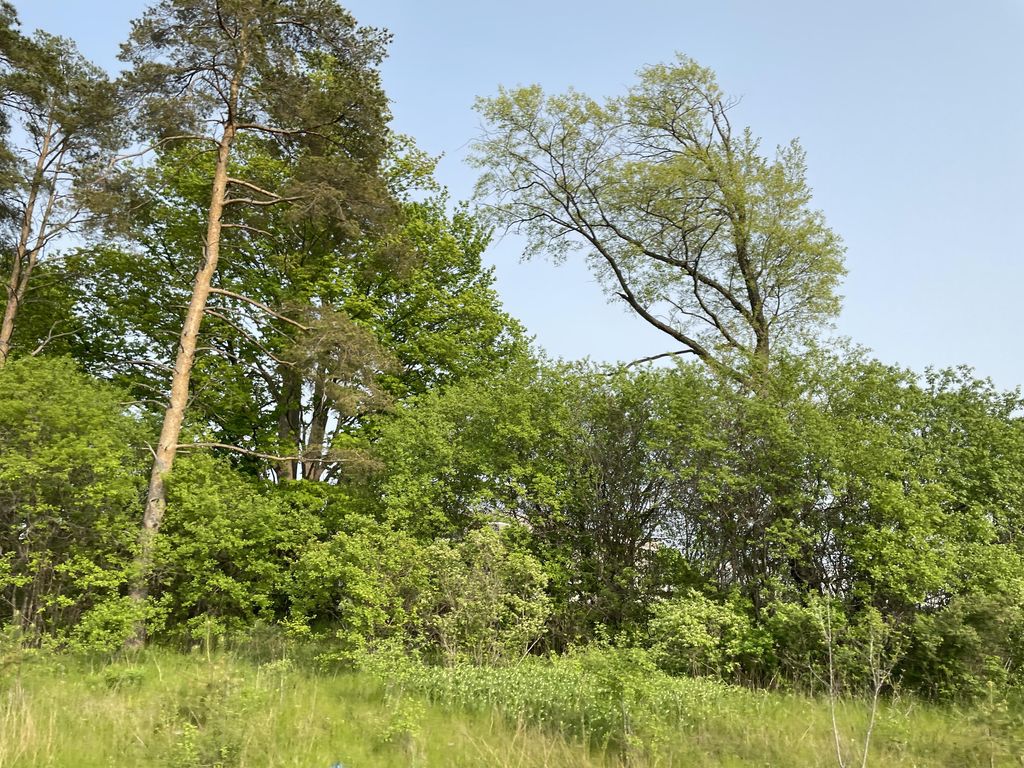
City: kitchener-waterloo